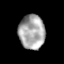
Tissue: skin
Cell type: Epithelial cells
Senescence score: 0.2866
Nuclear area (px): 873
Mean DAPI intensity: 167.338